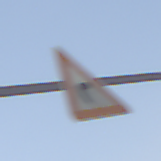
Verkehrszeichen: KurveRechts
Umgebung: Outdoor, Nature
Tageszeit: MorningAfternoon
Wetter: PartlyCloudy
Licht: Natural
Jahreszeit: NotSpecified
Kontrast: HighContrast